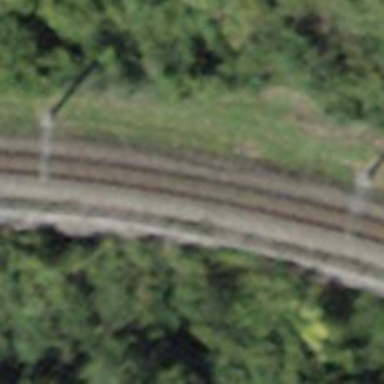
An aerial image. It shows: Narrow-gauge railway track electrified by contact line.